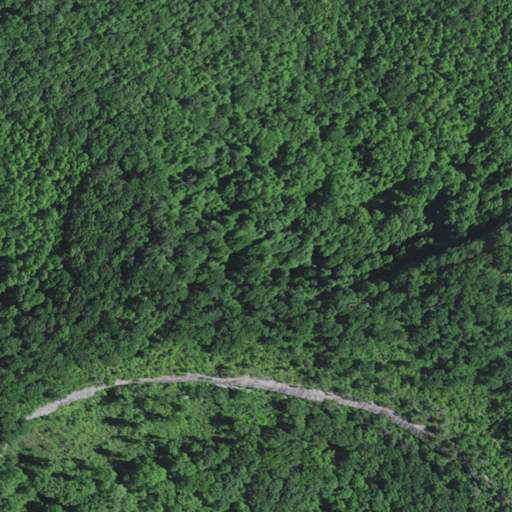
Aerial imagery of cliff(s) in Kentucky named Chestnut Cliffs containing deciduous forest, mixed forest, grassland, and pasture